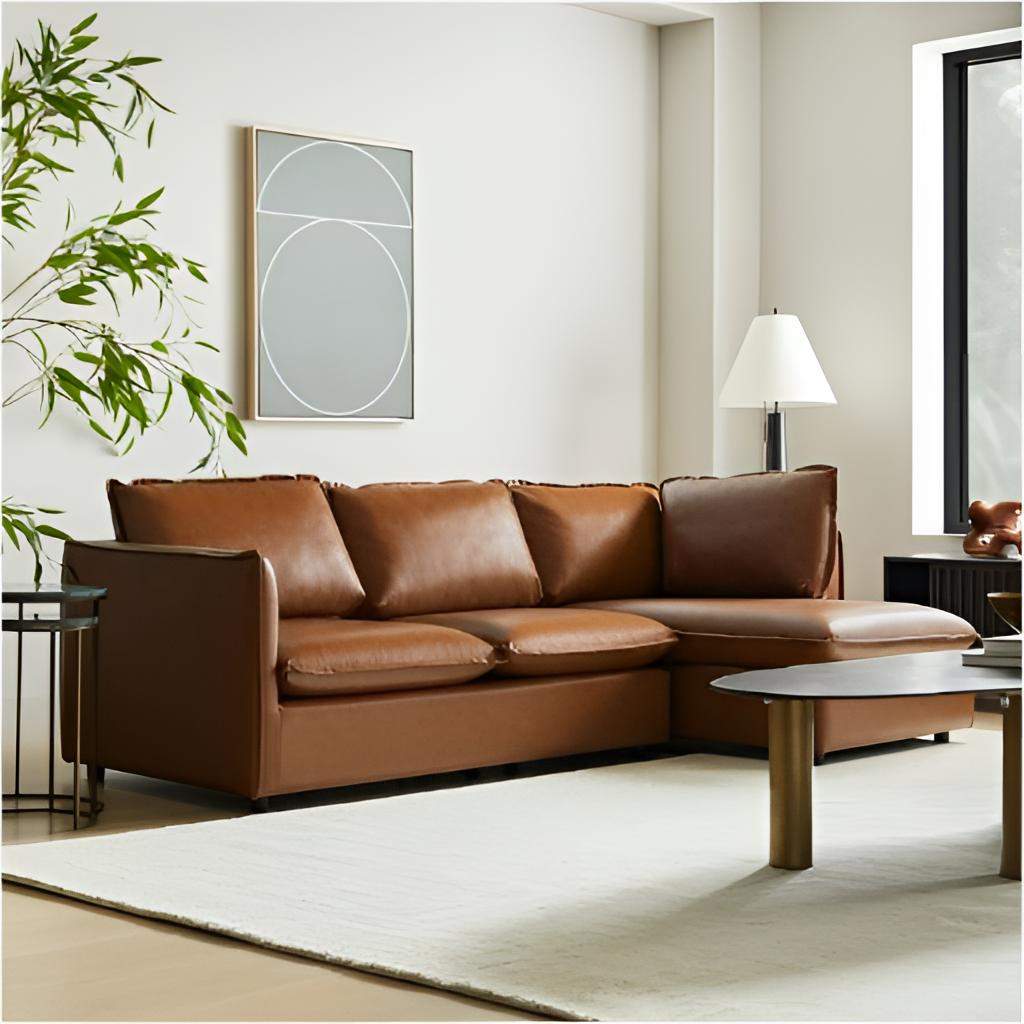
leather sectional sofa, living room, wood flooring, with plank pattern, gray paint wallpaper, with solid pattern, modern